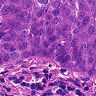
Metastatic tissue present: yes